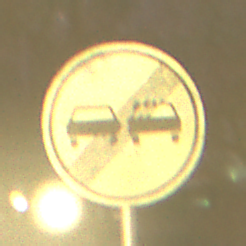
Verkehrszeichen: EndeUeberholverbot
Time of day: Night
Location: Outdoor (Suburban)
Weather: Clear
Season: NotSpecified
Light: Artificial